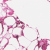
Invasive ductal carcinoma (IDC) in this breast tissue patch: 0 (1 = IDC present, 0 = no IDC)